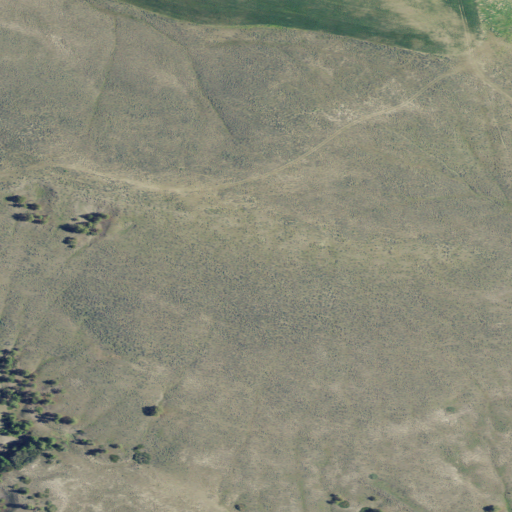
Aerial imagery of ridge(s) in Montana named Coal Ridge containing grassland, shrub, and cultivated crops